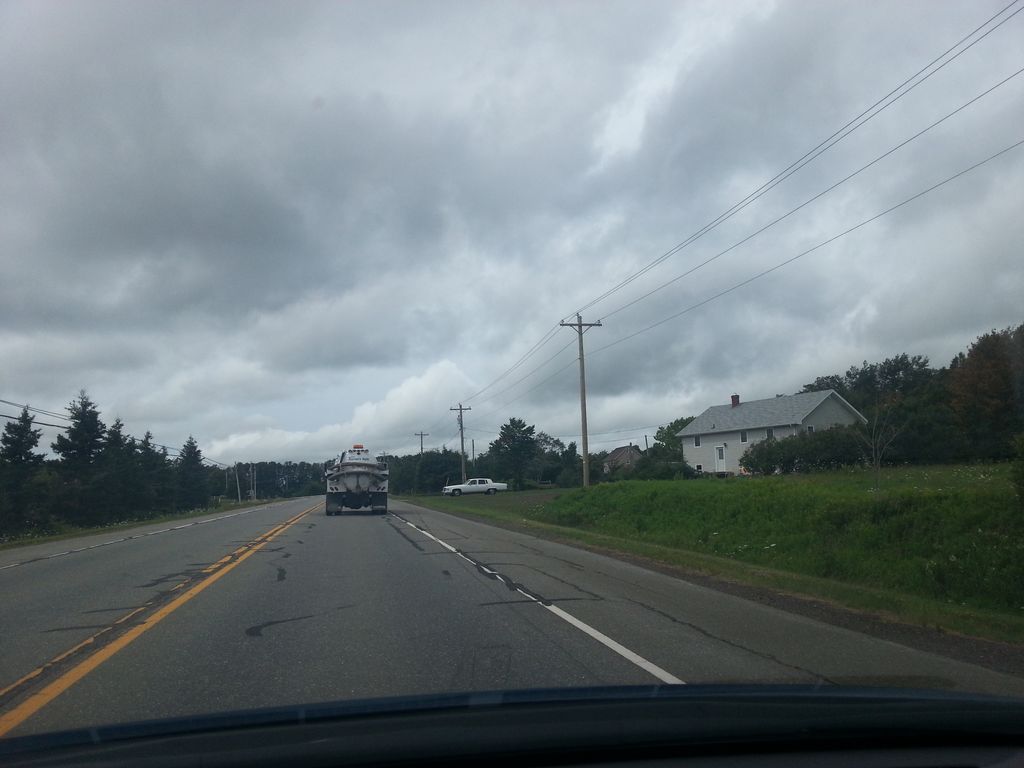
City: charlottetown